Question: I've a GridView with three columns and a fixed height.
Everything seems to be fine but when I click on an element, the selector is bigger than the clicked element.
In the image, as you can see, the fifth element is selected, and the selection goes over the elemen boundaries.

The GridView layout is pretty simple
'''
<GridView
android:id="@+id/gridview"
android:layout_width="match_parent"
android:layout_height="match_parent"
android:gravity="center"
android:numColumns="3"
android:stretchMode="columnWidth" />
'''
and also the item is pretty straightforward
'''
<LinearLayout xmlns:android="http://schemas.android.com/apk/res/android"
android:layout_width="match_parent"
android:layout_height="@dimen/row_height"
android:gravity="center" >
<ImageView
android:id="@+id/img"
android:layout_width="@dimen/width"
android:layout_height="@dimen/height"
android:layout_gravity="center"
android:background="@color/r1" />
</LinearLayout>
'''
What am I missing?
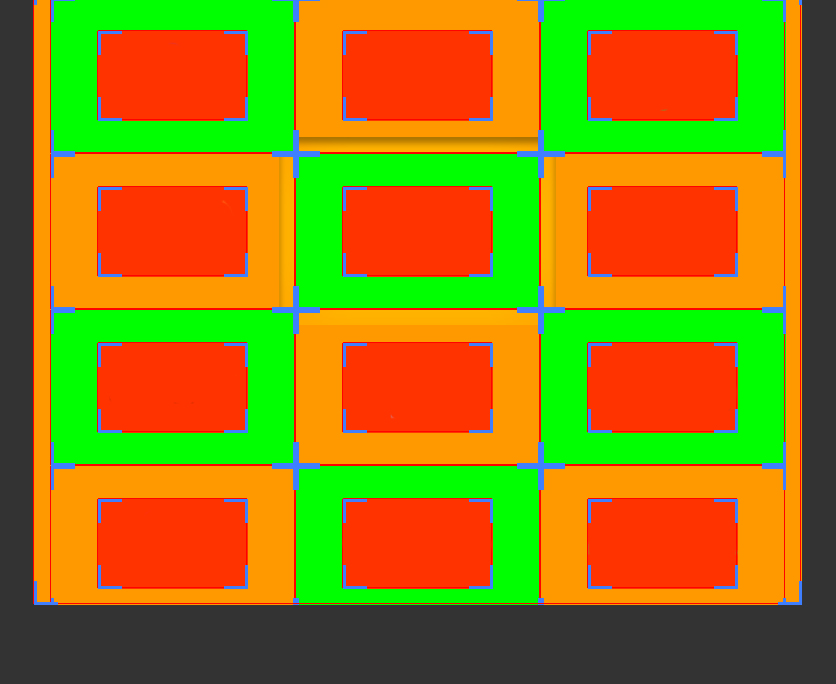
Answer: maybe you are using and old android theme on that activity
Try using an holo theme (@android:style/Theme.Holo.Light.NoActionBar) and check if that solve your problem, it should.